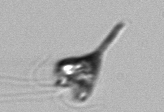
Label: Pyramimonas_longicauda